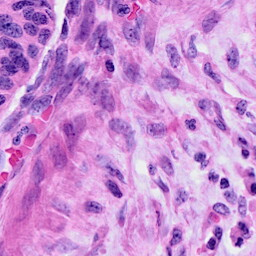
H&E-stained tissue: Cervix